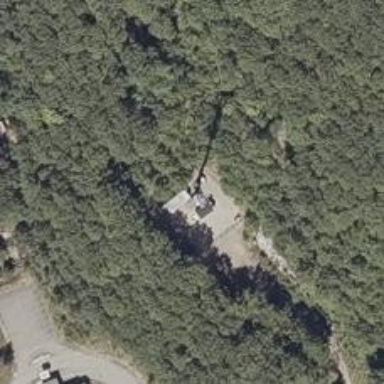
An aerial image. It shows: Communication mast tower.